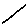
Label: line